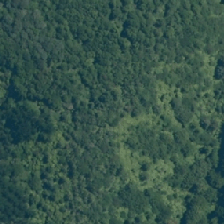
Land cover: indigenous_forest